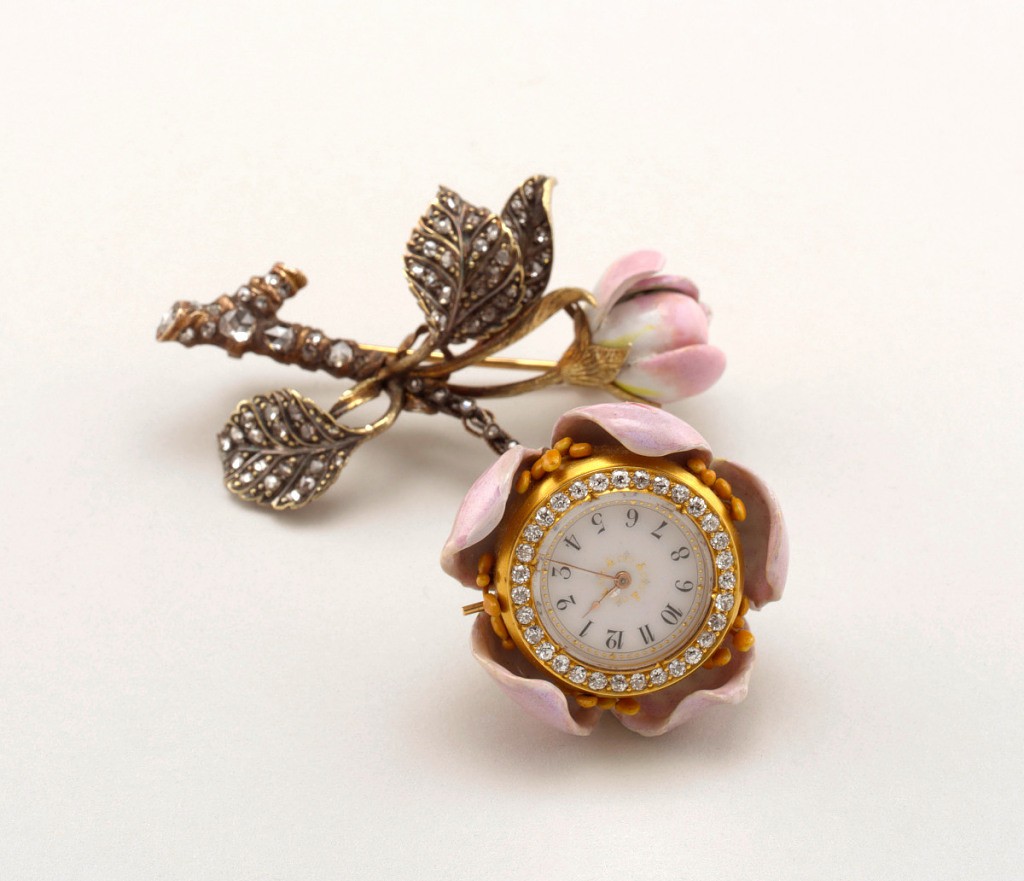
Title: Lapel Watch
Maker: Paulding Farnham, American, 1859 – 1927
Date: ca. 1889
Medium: gold, enamel, diamonds
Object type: watch
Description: Chatelaine pendant watch forms the core of a pink wild rose, the stem and foliage of which are composed of enameled gold, studded with diamonds.